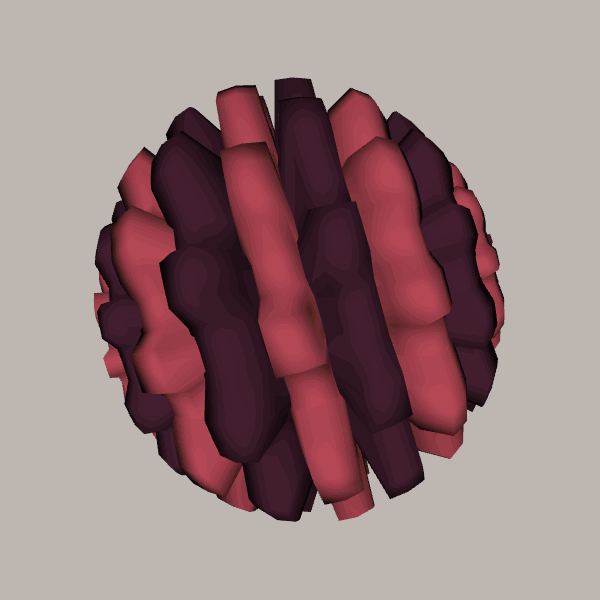
Background: light